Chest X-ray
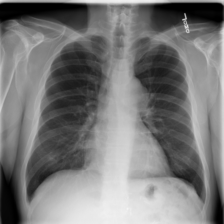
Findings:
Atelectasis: negative
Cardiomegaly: negative
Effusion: negative
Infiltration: positive
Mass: negative
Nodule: positive
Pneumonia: negative
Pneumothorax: negative
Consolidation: negative
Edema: negative
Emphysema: negative
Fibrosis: negative
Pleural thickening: negative
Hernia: negative